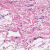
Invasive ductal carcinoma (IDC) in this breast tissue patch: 0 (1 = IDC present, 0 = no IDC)